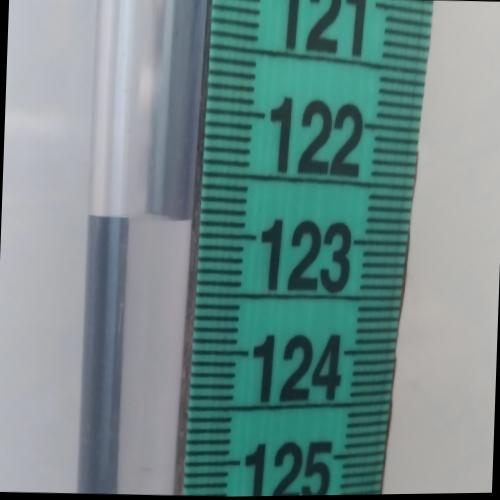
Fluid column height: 122.9 cm